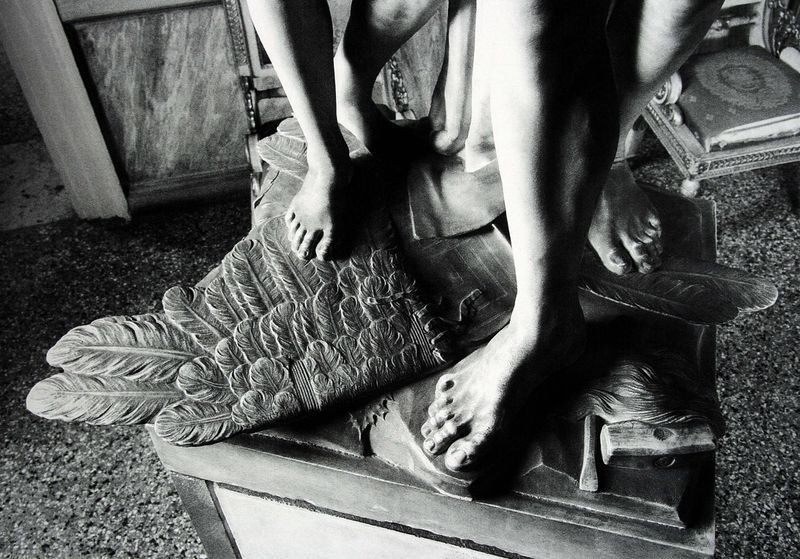
Titel: Dädalus und Ikarus (Detail)
Künstler: Antonio Canova
Standort: Venedig
Institution: Museo Correr
Schlagwörter: blätter, feder, flügel, fuß, gruppe, mann, nackt, schatten, weiß, ausschnitt, frau, grau, haar, hintergrund, licht, marmor, männer, schwarz, stuhl, stühle, federn, gefieder, sockel, stein, boden, figur, interieur, paar, blatt, schuppen, engel, skulptur, statue, stilleben, beine, bein, füße, lehne, klein, rauh, polster, detail, bildhauerei, bronze, glatt, granit, plastik, podest, junge, waden, zehe, zehen, foto, fotografie, photographie, fussboden, barfuss, draufsicht, groß, schienbein, zeh, schwarz weiss, photo, wachs, maserung, werkzeug, chwarz, hammer, museum, hermes, postament, polsterstuhl, spielbein, standbein, bote, graus, aufnahme, unterschenkel, photografie, teilansicht, stele, guß, größenunterschied, spachtel, spatel, meissel, ovid, bildausschnitt, ikarus, ponderation, flügelschuhe, frauenbeine, ehren, depot, meisel, daedalus, dekorationsfedern, museumtür, männerbeine, vitruv, terrazzo